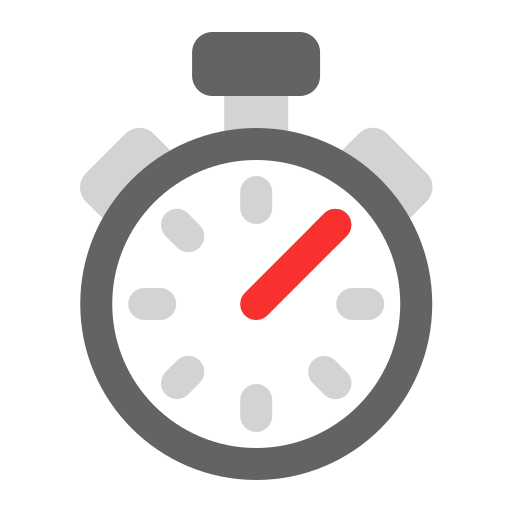
stopwatch flat